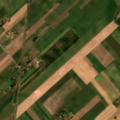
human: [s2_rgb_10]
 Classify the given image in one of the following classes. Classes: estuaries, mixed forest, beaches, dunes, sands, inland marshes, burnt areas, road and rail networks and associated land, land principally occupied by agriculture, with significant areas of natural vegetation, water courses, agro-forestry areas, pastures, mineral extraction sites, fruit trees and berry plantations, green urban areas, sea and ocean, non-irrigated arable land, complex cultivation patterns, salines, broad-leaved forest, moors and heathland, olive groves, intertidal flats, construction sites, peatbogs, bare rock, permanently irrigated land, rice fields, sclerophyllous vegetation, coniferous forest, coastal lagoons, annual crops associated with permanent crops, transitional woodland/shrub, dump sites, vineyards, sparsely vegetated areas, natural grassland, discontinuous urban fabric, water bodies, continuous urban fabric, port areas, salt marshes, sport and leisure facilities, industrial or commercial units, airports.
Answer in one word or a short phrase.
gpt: non-irrigated arable land, complex cultivation patterns